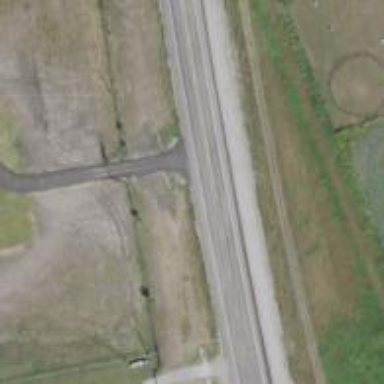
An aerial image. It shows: Primary road with asphalt surface.